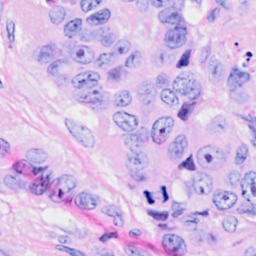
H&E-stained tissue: Breast